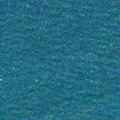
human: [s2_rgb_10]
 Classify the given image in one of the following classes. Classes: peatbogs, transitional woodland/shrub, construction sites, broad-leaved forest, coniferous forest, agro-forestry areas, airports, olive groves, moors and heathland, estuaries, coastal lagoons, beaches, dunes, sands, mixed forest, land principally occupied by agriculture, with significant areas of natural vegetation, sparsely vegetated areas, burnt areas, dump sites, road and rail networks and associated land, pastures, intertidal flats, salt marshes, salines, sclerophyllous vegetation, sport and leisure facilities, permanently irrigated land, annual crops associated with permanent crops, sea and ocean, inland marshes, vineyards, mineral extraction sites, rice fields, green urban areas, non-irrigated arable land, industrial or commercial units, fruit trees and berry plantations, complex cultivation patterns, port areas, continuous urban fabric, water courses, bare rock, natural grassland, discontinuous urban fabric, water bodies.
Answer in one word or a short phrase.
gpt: sea and ocean